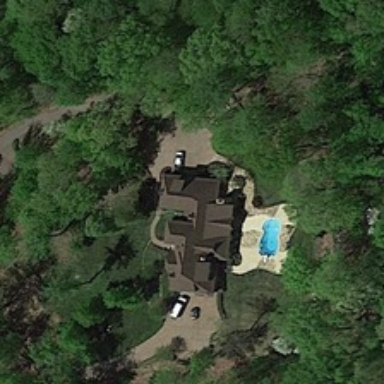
Here is a brown roof house with a swimming pool among trees .